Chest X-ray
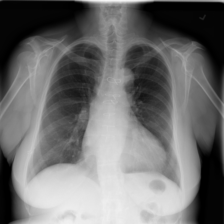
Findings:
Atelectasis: negative
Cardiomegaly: negative
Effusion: negative
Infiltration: negative
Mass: negative
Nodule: negative
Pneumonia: negative
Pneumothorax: negative
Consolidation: negative
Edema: negative
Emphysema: negative
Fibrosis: negative
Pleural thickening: negative
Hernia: negative